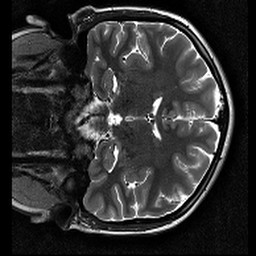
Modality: T2w
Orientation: coronal
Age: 23
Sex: female
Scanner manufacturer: siemens
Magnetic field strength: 3 T
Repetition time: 11.39 s
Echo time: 0.09 s